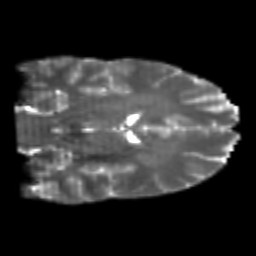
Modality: T2w
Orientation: coronal
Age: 21
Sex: male
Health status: healthy
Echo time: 0.074 s